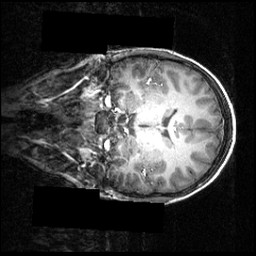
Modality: T1w
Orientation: coronal
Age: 12
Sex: female
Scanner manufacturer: siemens
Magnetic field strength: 3.951 T
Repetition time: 1.5 s
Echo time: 0.00335 s